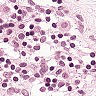
Metastatic tissue present: no